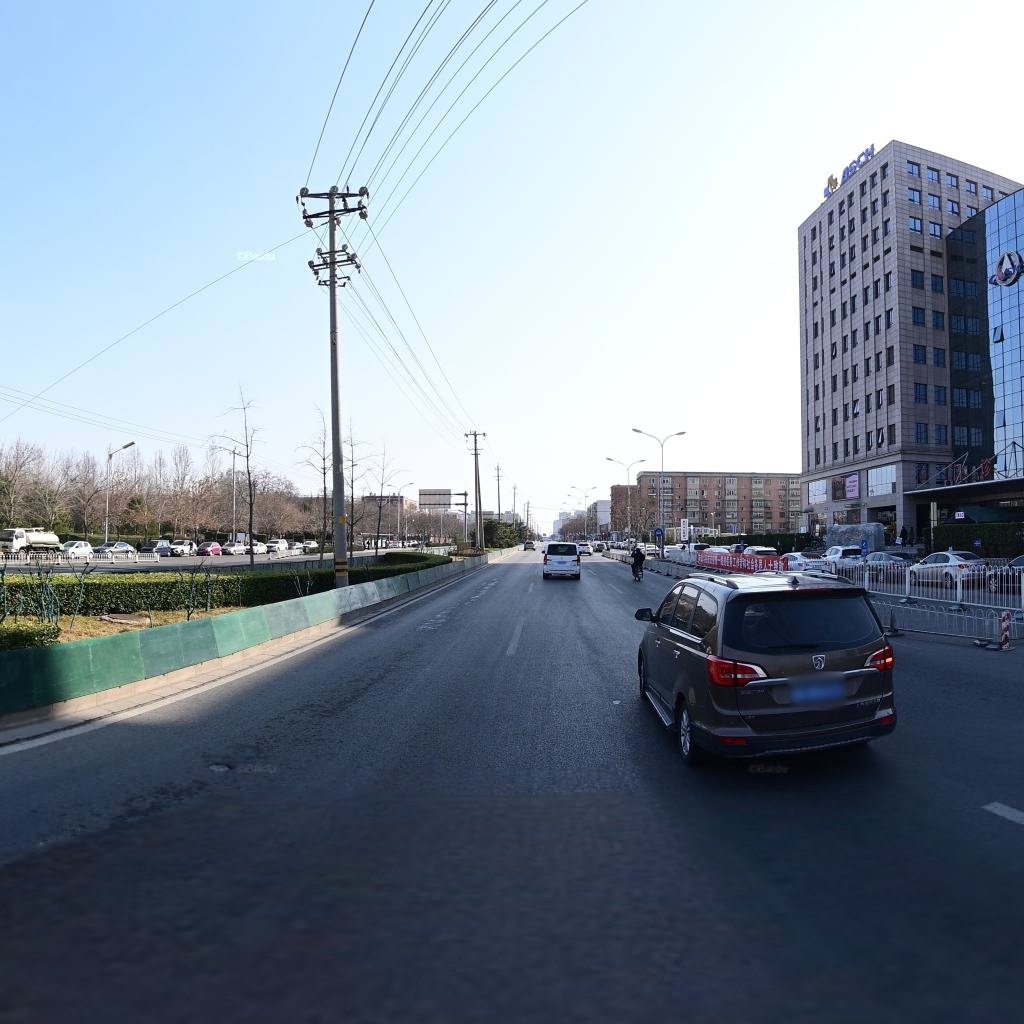
Region: Haidian
Road damage annotations: pothole, pothole